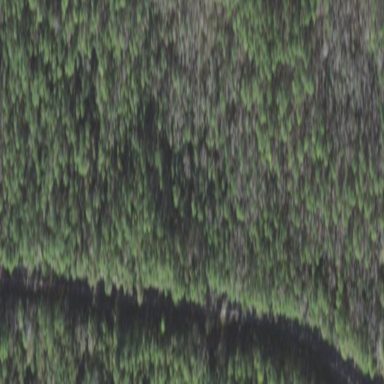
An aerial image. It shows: Needle-leaved woodland.